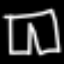
Label: pants